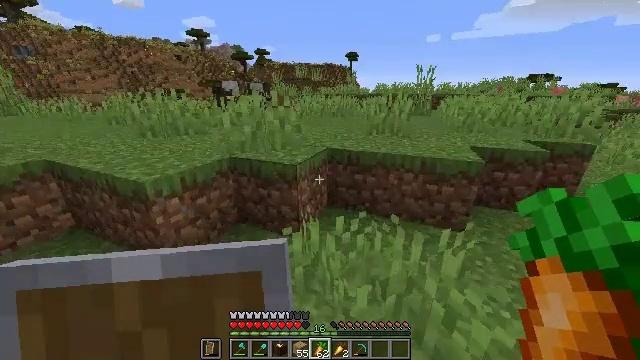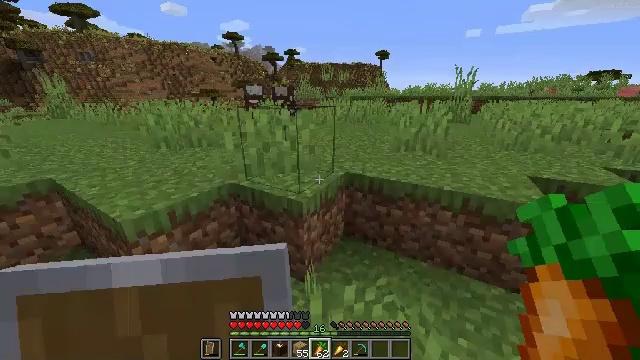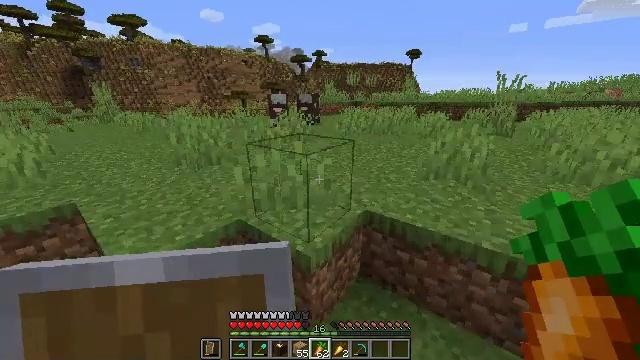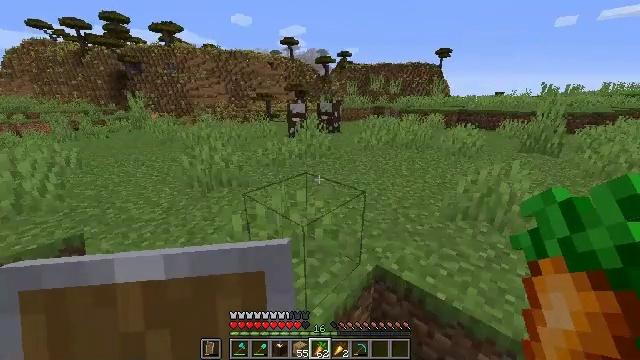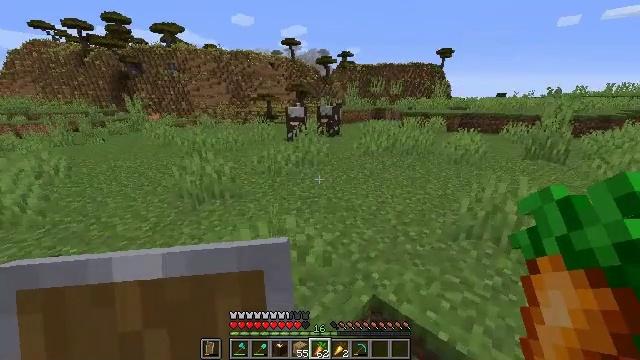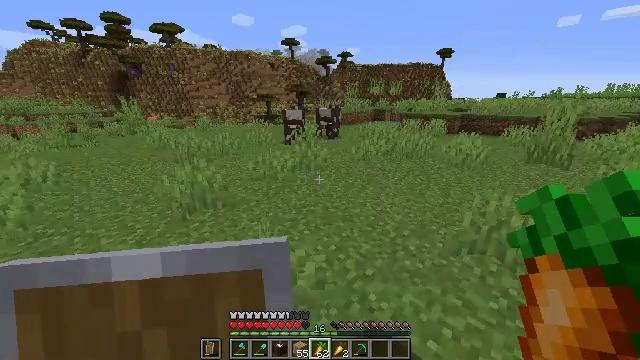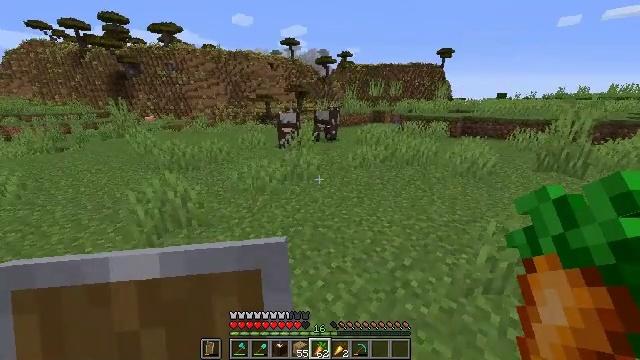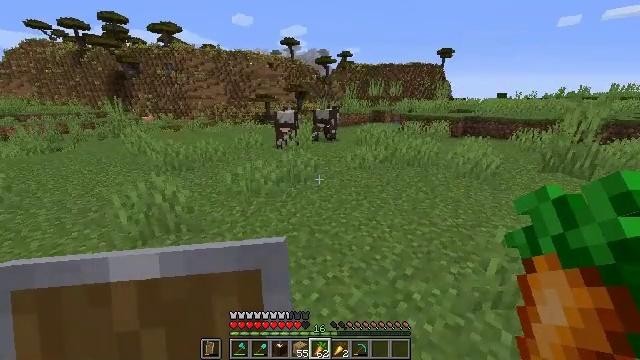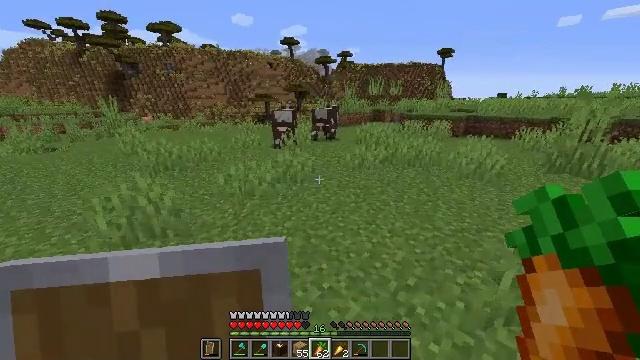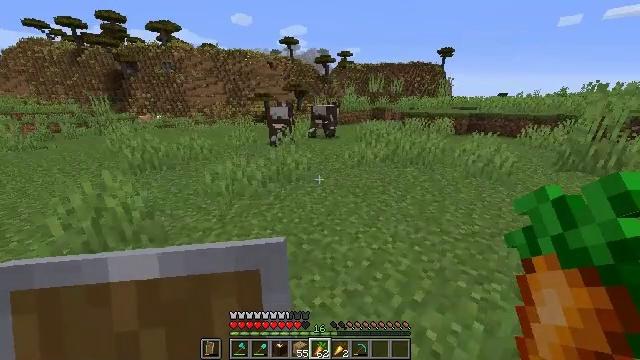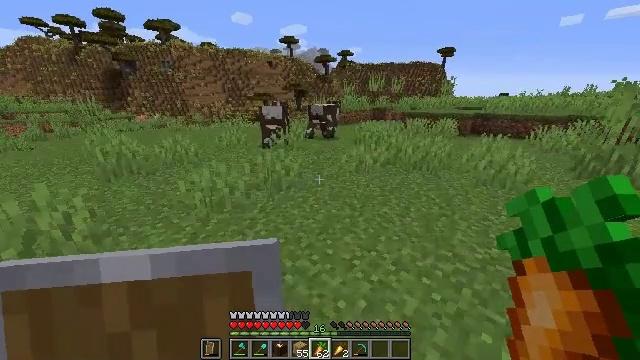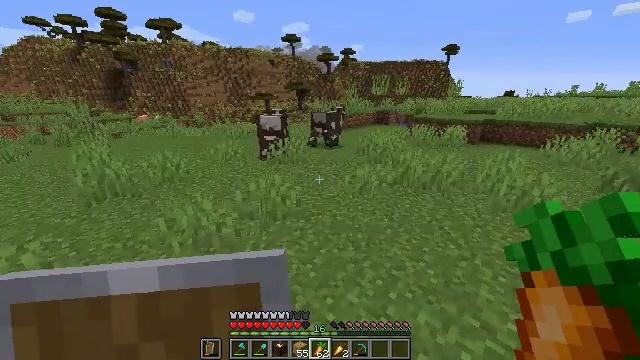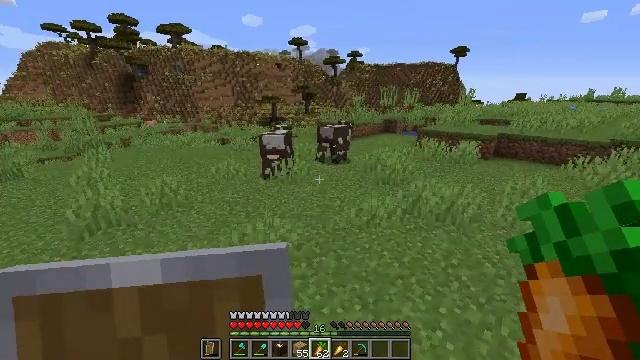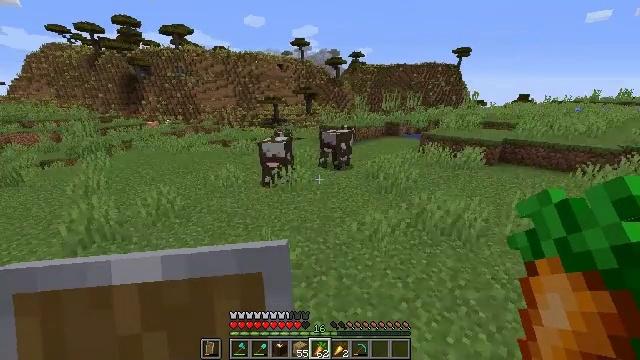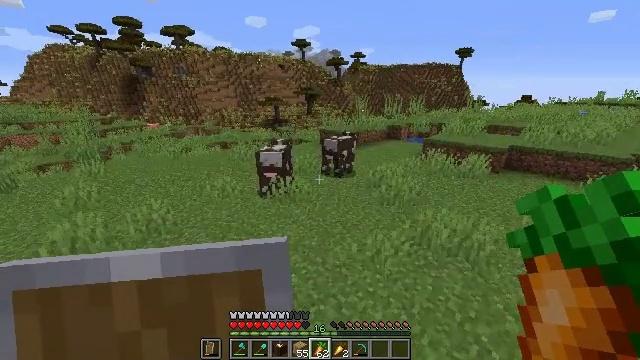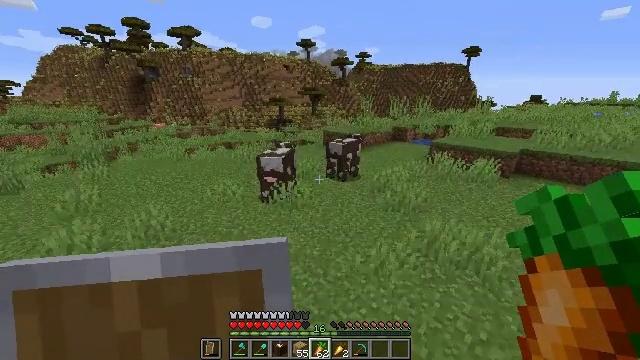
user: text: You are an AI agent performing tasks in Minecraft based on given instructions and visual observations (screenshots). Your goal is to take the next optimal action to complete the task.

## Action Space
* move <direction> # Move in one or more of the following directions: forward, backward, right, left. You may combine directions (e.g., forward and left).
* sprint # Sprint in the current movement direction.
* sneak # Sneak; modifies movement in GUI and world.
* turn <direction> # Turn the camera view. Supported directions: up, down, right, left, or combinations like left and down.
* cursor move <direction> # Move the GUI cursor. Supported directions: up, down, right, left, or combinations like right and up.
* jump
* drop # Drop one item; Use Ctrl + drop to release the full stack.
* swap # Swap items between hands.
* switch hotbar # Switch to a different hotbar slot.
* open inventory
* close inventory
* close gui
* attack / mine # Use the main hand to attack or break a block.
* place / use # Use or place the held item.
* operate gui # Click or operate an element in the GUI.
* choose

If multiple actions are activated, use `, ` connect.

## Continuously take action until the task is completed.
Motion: motion action
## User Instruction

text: Gather grass on the ground.
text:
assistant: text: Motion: move forward, sprint, turn left, jump
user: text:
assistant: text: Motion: move forward, sprint, turn left, jump
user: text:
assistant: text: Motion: move forward, sprint, turn left, jump
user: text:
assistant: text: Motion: move forward, sprint, jump
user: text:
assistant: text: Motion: move forward, sprint, jump
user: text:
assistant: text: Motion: move forward, sprint, jump
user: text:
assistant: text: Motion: move forward, sprint, jump
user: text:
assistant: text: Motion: move forward, sprint, jump
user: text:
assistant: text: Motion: move forward, sprint, jump
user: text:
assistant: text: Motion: move forward, sprint, jump
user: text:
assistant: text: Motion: move forward, sprint, jump
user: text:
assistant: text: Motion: move forward, sprint, turn left, jump
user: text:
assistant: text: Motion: move forward, sprint, jump
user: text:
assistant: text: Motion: move forward and move right, sprint, jump
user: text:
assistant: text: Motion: move forward and move right, sprint, turn left, jump
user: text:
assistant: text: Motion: move forward and move right, sprint, jump
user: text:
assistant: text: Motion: move forward and move right, sprint, jump
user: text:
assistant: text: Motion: move forward and move right, sprint, jump
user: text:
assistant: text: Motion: move forward and move right, sprint, jump
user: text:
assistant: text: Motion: move forward and move right, sprint, jump
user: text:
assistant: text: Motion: move forward, sprint, jump
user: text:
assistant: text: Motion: move forward, sprint, jump
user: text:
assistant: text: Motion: move forward, sprint, jump
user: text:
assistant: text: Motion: move forward, sprint, jump
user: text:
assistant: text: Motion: move forward, sprint, jump
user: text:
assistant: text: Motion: move forward, sprint, jump
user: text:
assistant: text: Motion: move forward, sprint, jump
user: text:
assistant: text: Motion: move forward, sprint, jump
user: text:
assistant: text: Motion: move forward, sprint, turn right, jump
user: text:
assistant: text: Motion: move forward, sprint, turn right, jump